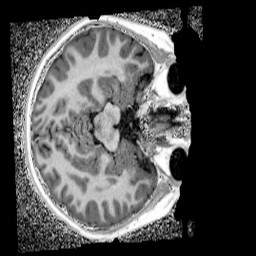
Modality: UNIT1_denoised
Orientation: axial
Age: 12
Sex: male
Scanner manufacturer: siemens
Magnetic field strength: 3 T
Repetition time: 4 s
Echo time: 0.00299 s